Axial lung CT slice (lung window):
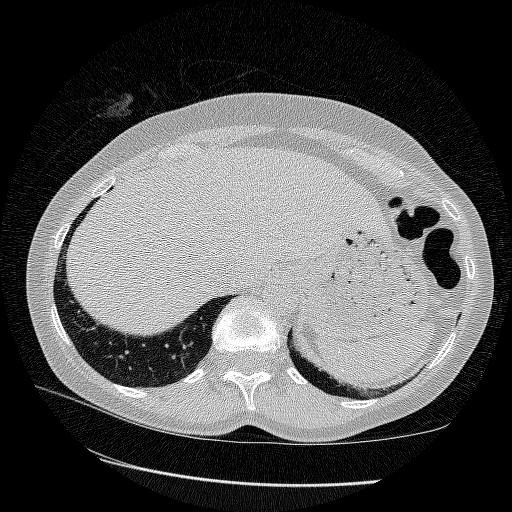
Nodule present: no